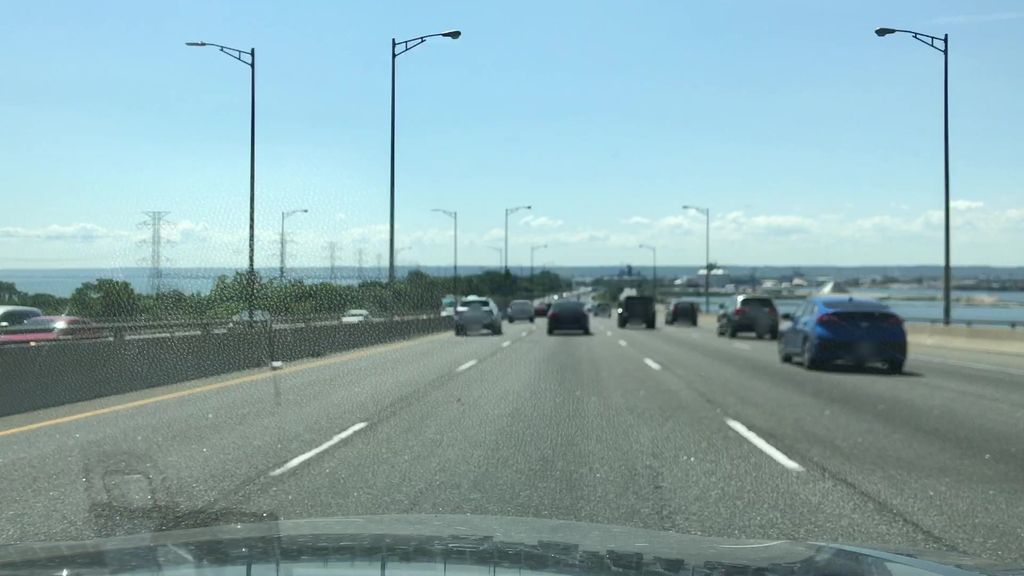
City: hamilton